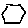
Label: hexagon